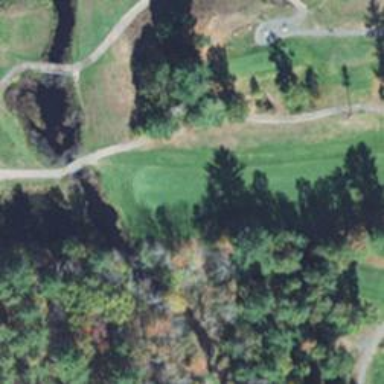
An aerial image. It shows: Golf hole.